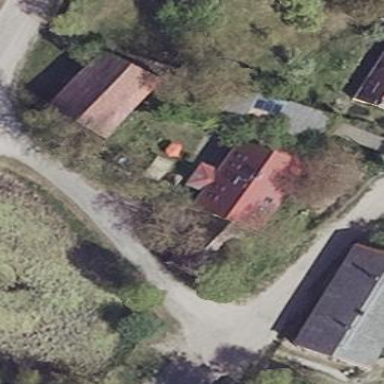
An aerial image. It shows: Detached building.